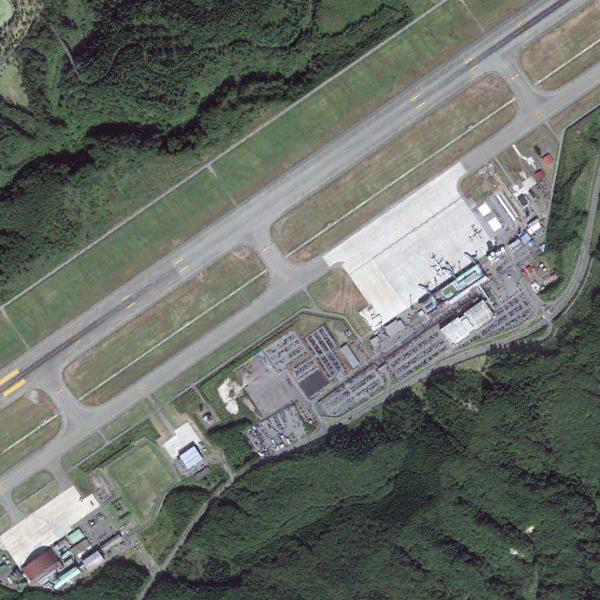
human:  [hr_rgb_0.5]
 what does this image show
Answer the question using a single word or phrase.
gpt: airport